Field crop: maize
Growth stage: 1
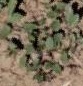
Species: convolvulus